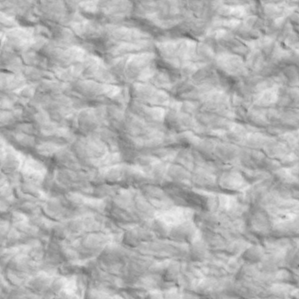
Label: non_frost